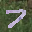
Label: 7